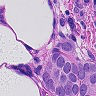
Metastatic tissue present: yes